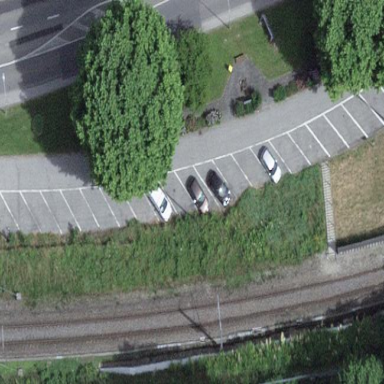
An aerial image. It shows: Parking area with surface.